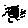
Label: moon